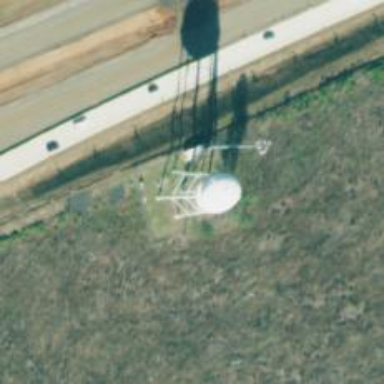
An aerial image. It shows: Water tower that is man-made.